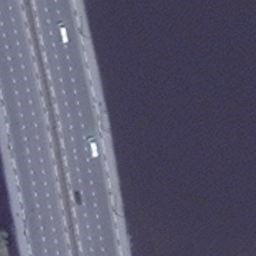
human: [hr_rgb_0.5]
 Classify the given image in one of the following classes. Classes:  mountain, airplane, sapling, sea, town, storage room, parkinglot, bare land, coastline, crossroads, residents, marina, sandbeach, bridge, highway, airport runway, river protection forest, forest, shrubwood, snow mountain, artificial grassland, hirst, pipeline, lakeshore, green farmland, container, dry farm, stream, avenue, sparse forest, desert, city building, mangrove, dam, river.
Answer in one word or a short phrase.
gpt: bridge